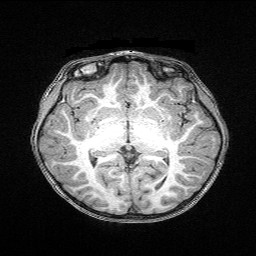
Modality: T1w
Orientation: coronal